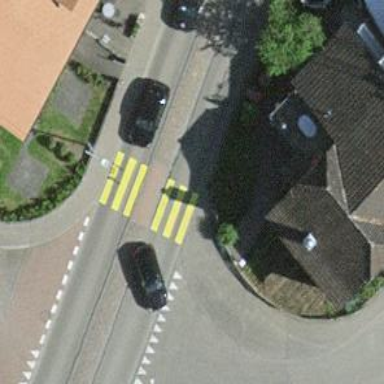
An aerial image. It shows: Uncontrolled road crossing with pedestrian island.